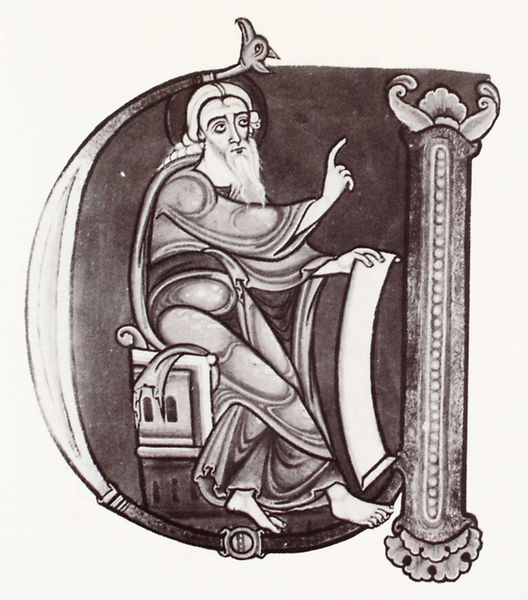
Titel: The Cloisters Cross (Klosterkreuz) , Kreuz aus Bury St. Edmunds
Institution: New York, The Metropolitan Museum of  Art
Schlagwörter: mann, sitzen, finger, stuhl, säule, zeichnung, bart, gesicht, mensch, gewand, haare, sitzend, füße, schnabel, zopf, zeigen, barfuß, buchstabe, initiale, kapitell, schwul, nimbus, greif, schriftrolle, initial, phallus, buchmalerei, vogelkopf, tunte, transvestit, homosexuell, d, päderast